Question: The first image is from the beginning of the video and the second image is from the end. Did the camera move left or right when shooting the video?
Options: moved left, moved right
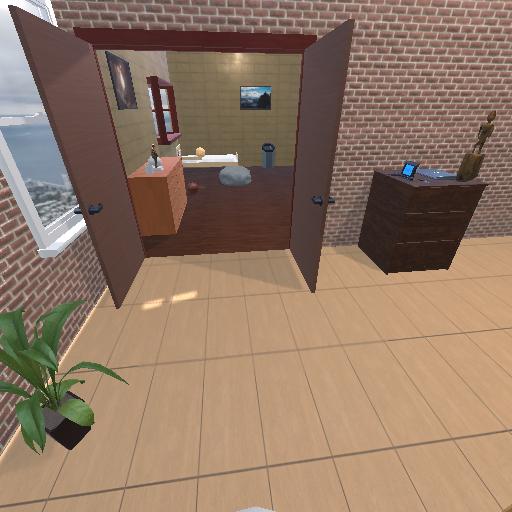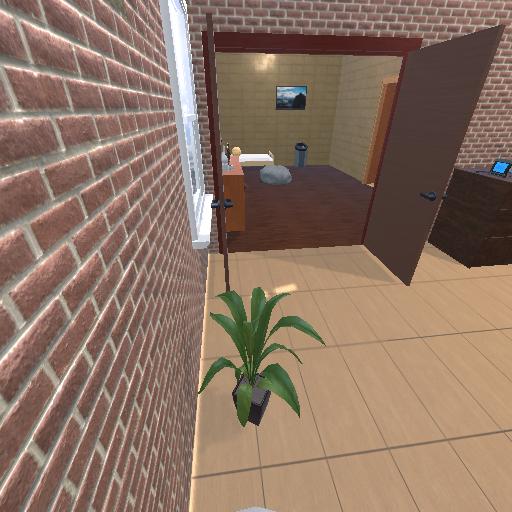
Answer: moved left